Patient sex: M
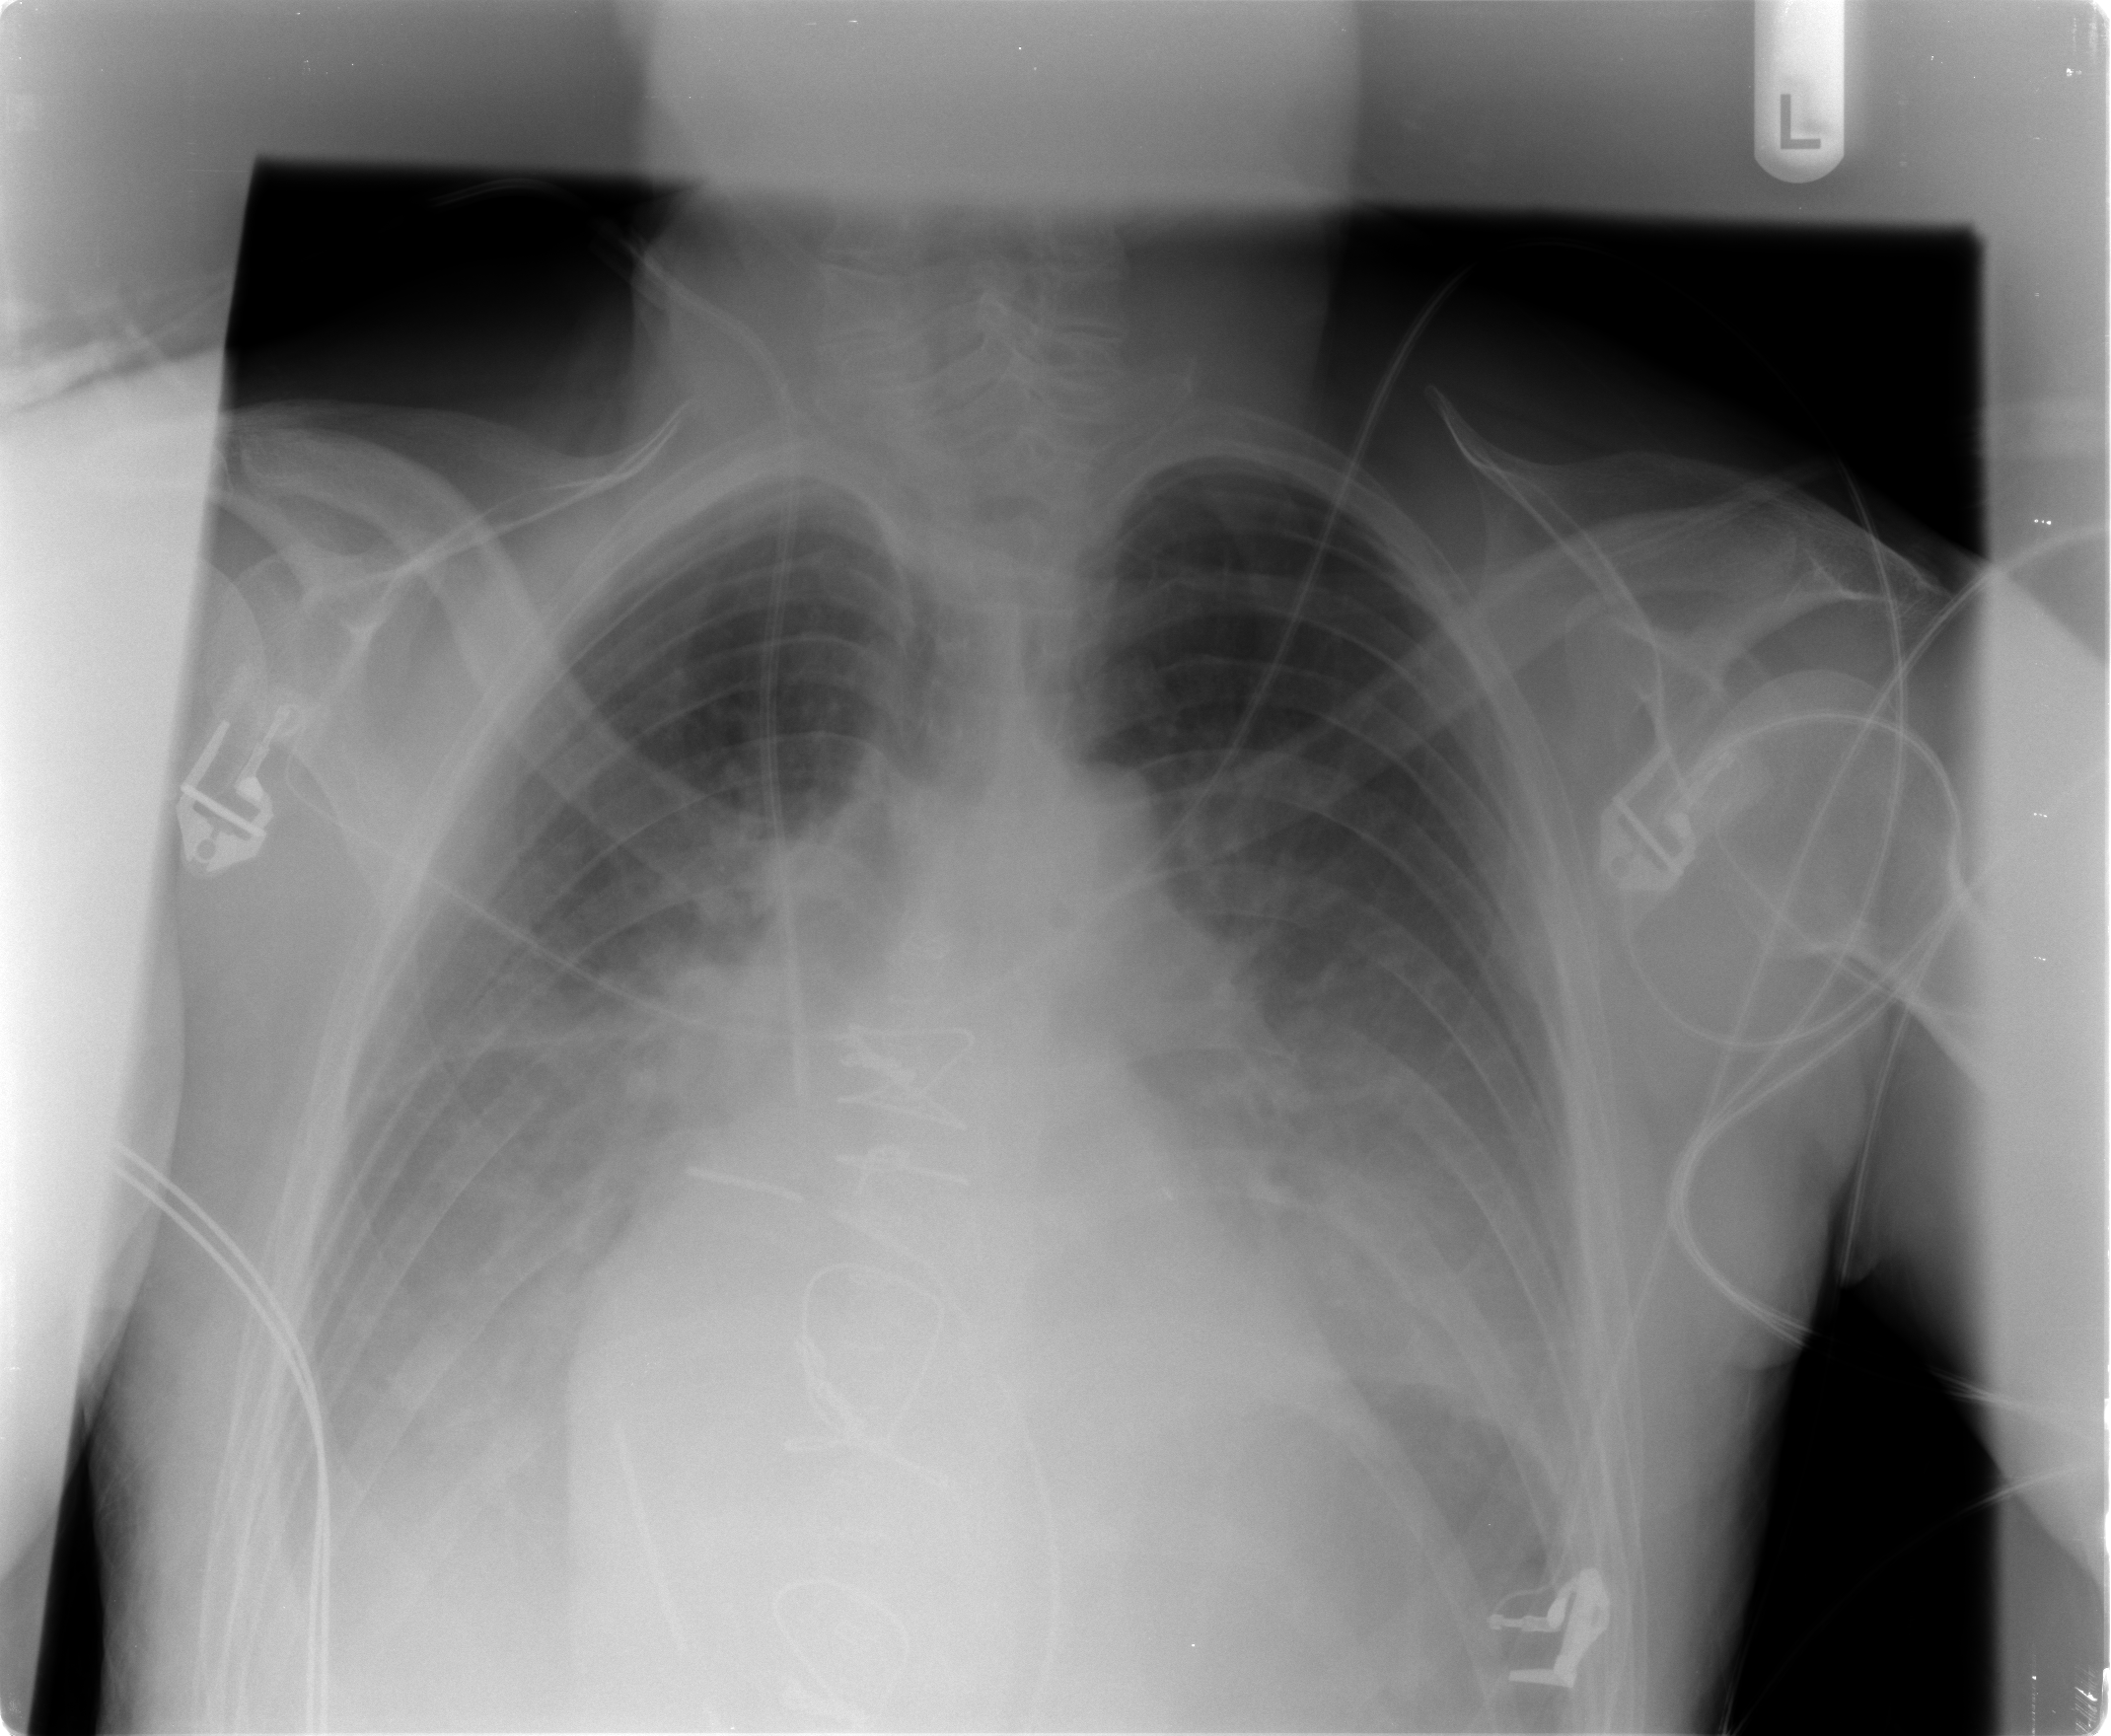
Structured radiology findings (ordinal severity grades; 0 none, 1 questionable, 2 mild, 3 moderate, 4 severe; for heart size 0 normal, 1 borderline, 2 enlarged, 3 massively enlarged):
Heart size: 2
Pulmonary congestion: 2
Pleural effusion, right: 3
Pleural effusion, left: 2
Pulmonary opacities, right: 1
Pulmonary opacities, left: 0
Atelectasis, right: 2
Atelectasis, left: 2